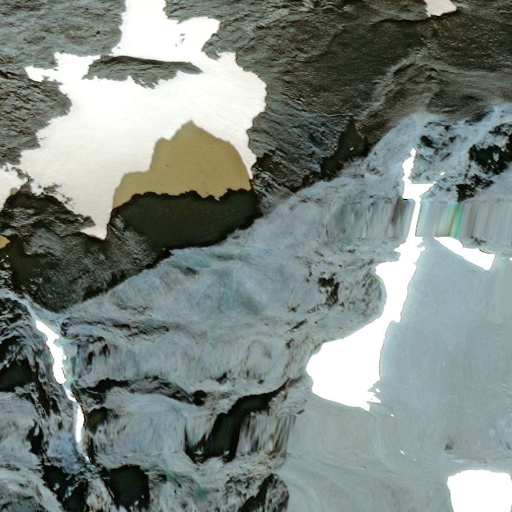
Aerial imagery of mountain in Alaska named Chichagof Peak containing only unknown